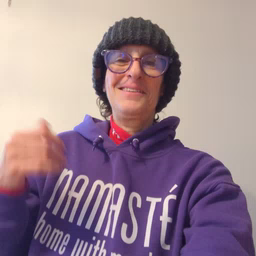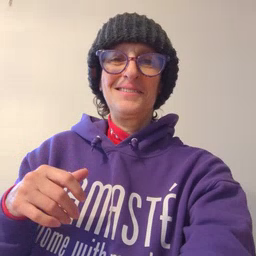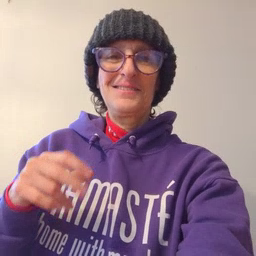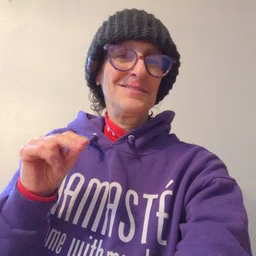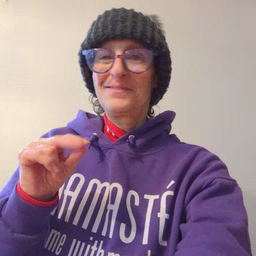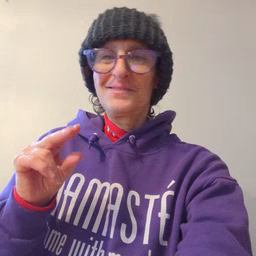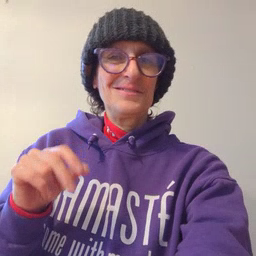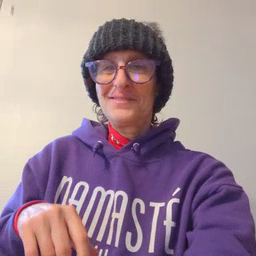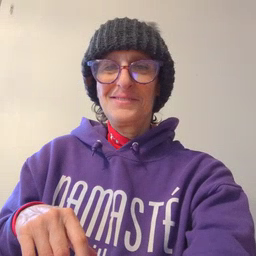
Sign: no